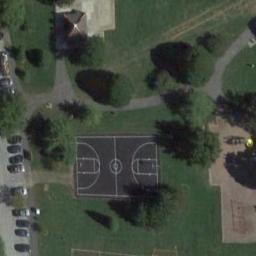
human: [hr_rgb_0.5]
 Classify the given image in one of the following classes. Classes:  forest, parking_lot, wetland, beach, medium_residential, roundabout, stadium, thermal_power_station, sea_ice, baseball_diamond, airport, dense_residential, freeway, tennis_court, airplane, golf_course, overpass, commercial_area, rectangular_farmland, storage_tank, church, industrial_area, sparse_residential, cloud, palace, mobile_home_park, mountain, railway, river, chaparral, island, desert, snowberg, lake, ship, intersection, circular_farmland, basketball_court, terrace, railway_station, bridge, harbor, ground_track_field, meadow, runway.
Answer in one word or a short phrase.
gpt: basketball_court